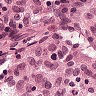
Metastatic tissue present: no